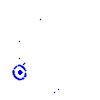
Particle: pion